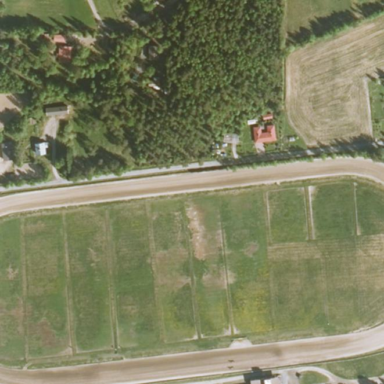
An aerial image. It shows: Horse racing track on the ground.